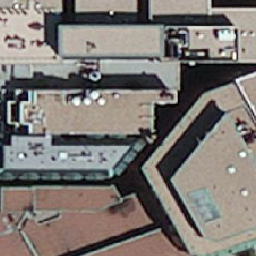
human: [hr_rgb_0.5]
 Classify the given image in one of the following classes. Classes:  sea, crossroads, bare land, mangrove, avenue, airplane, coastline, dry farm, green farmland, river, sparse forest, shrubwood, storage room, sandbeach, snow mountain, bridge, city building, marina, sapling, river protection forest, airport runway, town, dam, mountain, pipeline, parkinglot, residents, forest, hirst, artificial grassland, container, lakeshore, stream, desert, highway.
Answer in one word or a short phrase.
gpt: city building